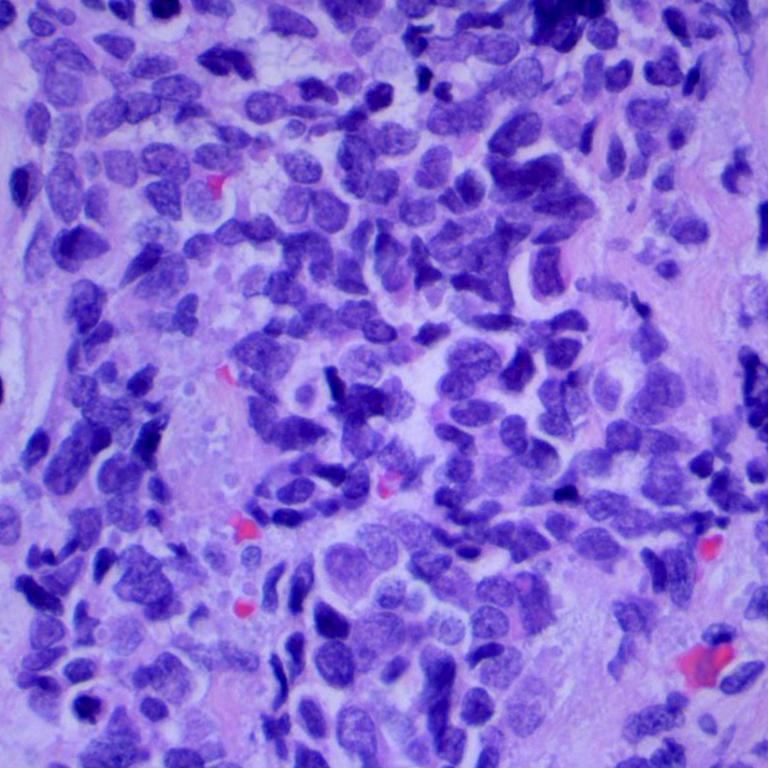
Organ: lung
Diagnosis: squamous carcinomas